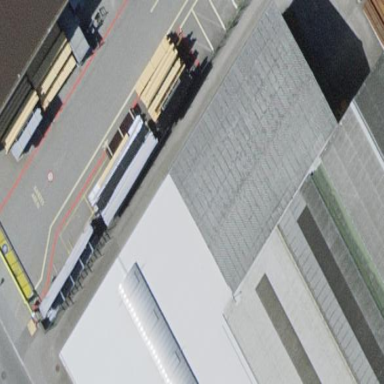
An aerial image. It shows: Industrial building.